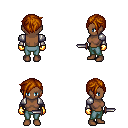
a pixel art fantasy rpg character, female body template, human, dark skin, steel arm armor, teal pants, brunette pixie cut hairstyle, gold gloves, dagger, four views (front, back, left, right), 2x2 character sprite sheet, small pixel art, hard edges, no anti-aliasing